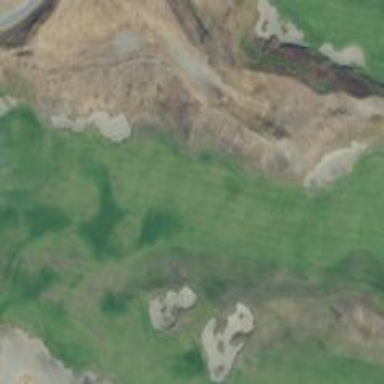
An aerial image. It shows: Grassy area designated as golf fairway.